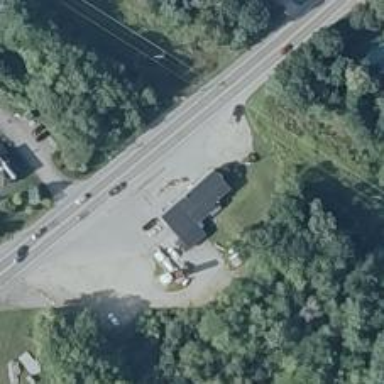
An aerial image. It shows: Convenience shop.